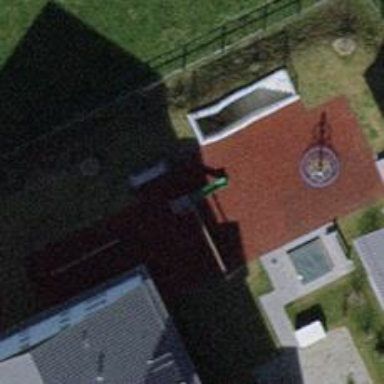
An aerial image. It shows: Playground with slide.